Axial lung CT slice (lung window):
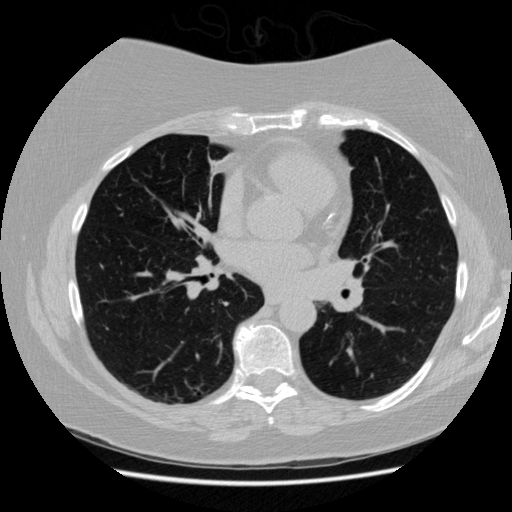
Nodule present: no